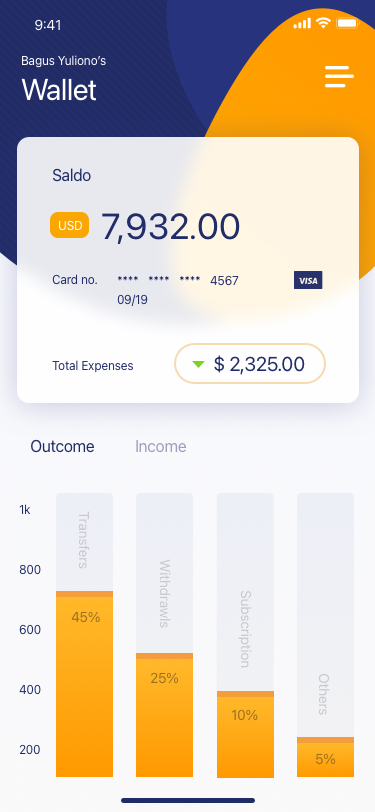
Text in this UI design:
Bagus Yuliono’s
Wallet
1k

800

600

400

200

45%
25%
10%
5%
Transfers
Withdrawls
Subscription
Others
Outcome
Income
Saldo
Total Expenses
$ 2,325.00
Card no.
****   ****   ****   4567
09/19
 7,932.00
USD